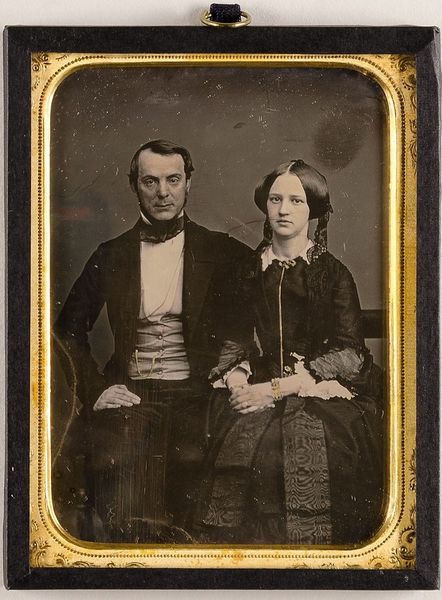
Titel: Unbekannter Vater mit seiner Tochter
Standort: Hamburg
Institution: Museum für Kunst und Gewerbe Hamburg
Schlagwörter: mann, frau, figur, tochter, vater, foto, fotografie, photographie, doppelbildnis, doppelportrait, photo, lichtbild, handkoloriert, daguerreotypie, bildwerke, angewandte und bildende kunst, hessische systematik, porträtfotografie, porträtphotographie, doppelporträt, handkolorierung